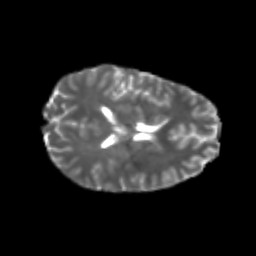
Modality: T2w
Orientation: axial
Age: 22
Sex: male
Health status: healthy
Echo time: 0.074 s